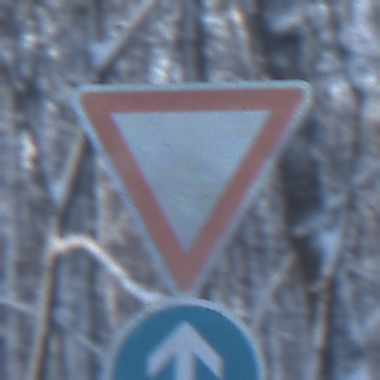
Verkehrszeichen: VorfahrtGewaehren
Zusatzzeichen unten: VorgeschriebeneFahrtrichtungGeradeaus
Umgebung: Outdoor, Nature
Tageszeit: MorningAfternoon
Wetter: Clear
Licht: Natural
Jahreszeit: Winter
Kontrast: LowContrast